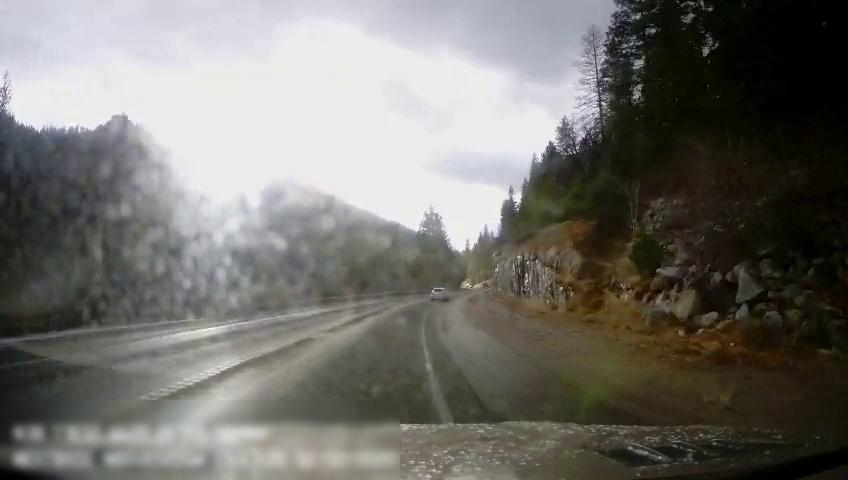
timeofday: Day
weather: Sunny
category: Drivable Space
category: Vehicles | Car
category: Lanes | Opposite Lane
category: Lanes | Current Lane
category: Lanes | Current Lane
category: Lanes | Current Lane